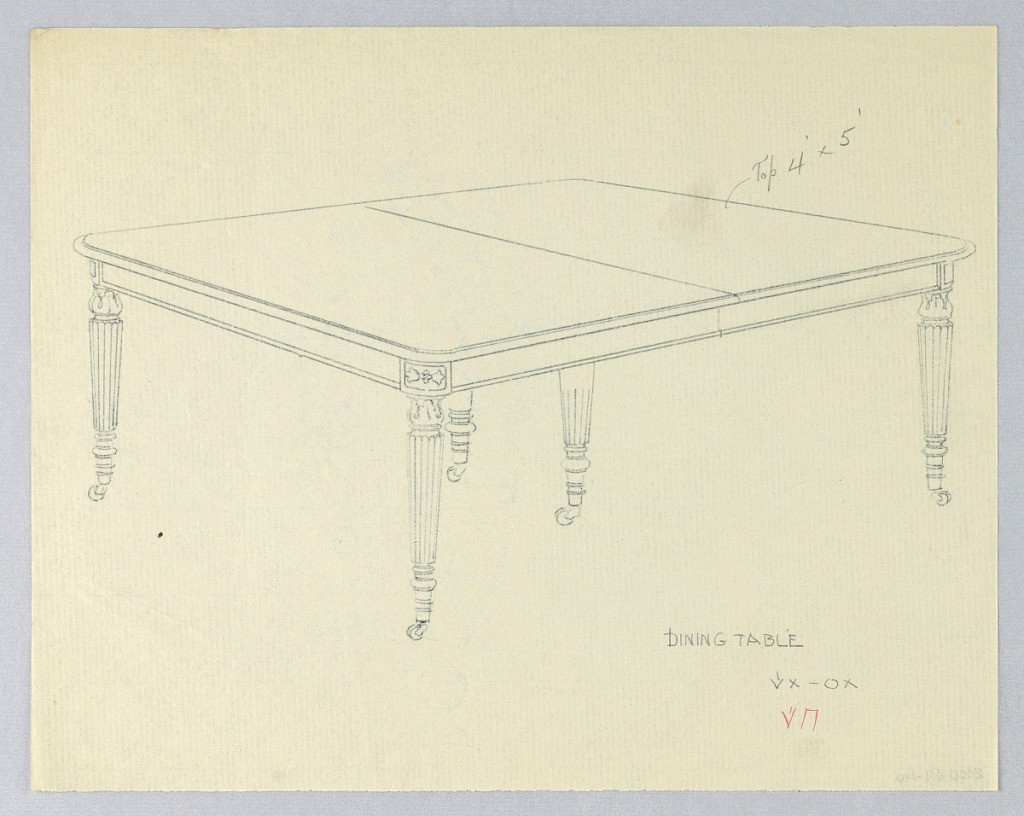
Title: Design for a Six-Legged Adjustable Rectangular Dining Table
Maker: A.N. Davenport Co.
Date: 1900–05
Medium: Graphite on thin, cream paper
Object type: Drawing
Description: Rectangular molded top with rounded corners and dividing stretcher running across center, raised on 6 [5 shown] carved, turned and fluted tapering legs on casters.  Floral decorations at table top corners.